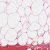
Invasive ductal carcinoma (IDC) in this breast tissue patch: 0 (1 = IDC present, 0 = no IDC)